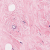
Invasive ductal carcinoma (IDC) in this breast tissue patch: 0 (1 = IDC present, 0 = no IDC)